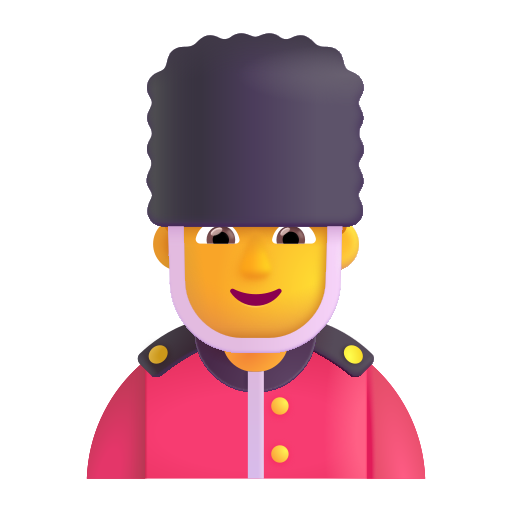
man guard color default